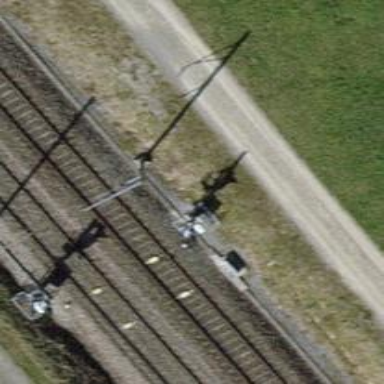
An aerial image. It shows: Railway signal.